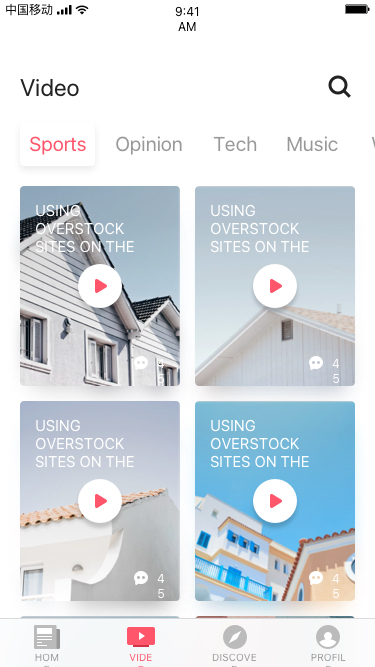
Text in this UI design:
Video
Sports
Opinion
Tech
Music
World
Using Overstock Sites On The Net For Cookware Purchases
45
Using Overstock Sites On The Net For Cookware Purchases
45
Using Overstock Sites On The Net For Cookware Purchases
45
Using Overstock Sites On The Net For Cookware Purchases
45
Using Overstock Sites On The Net For Cookware Purchases
Using Overstock Sites On The Net For Cookware Purchases